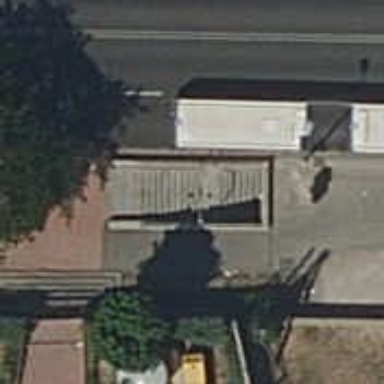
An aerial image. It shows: Subway entrance for railway system.